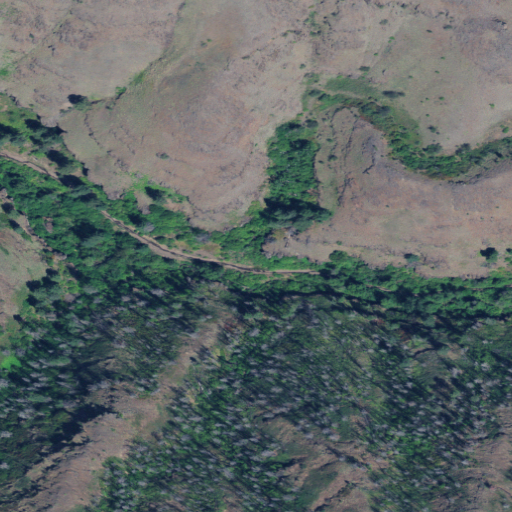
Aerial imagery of valley in Oregon named Chaffer Canyon containing grassland, evergreen forest, and shrub